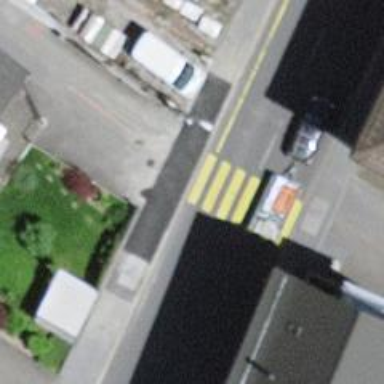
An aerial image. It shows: Zebra crossing on the road.